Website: bh-photo
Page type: customer-info-address
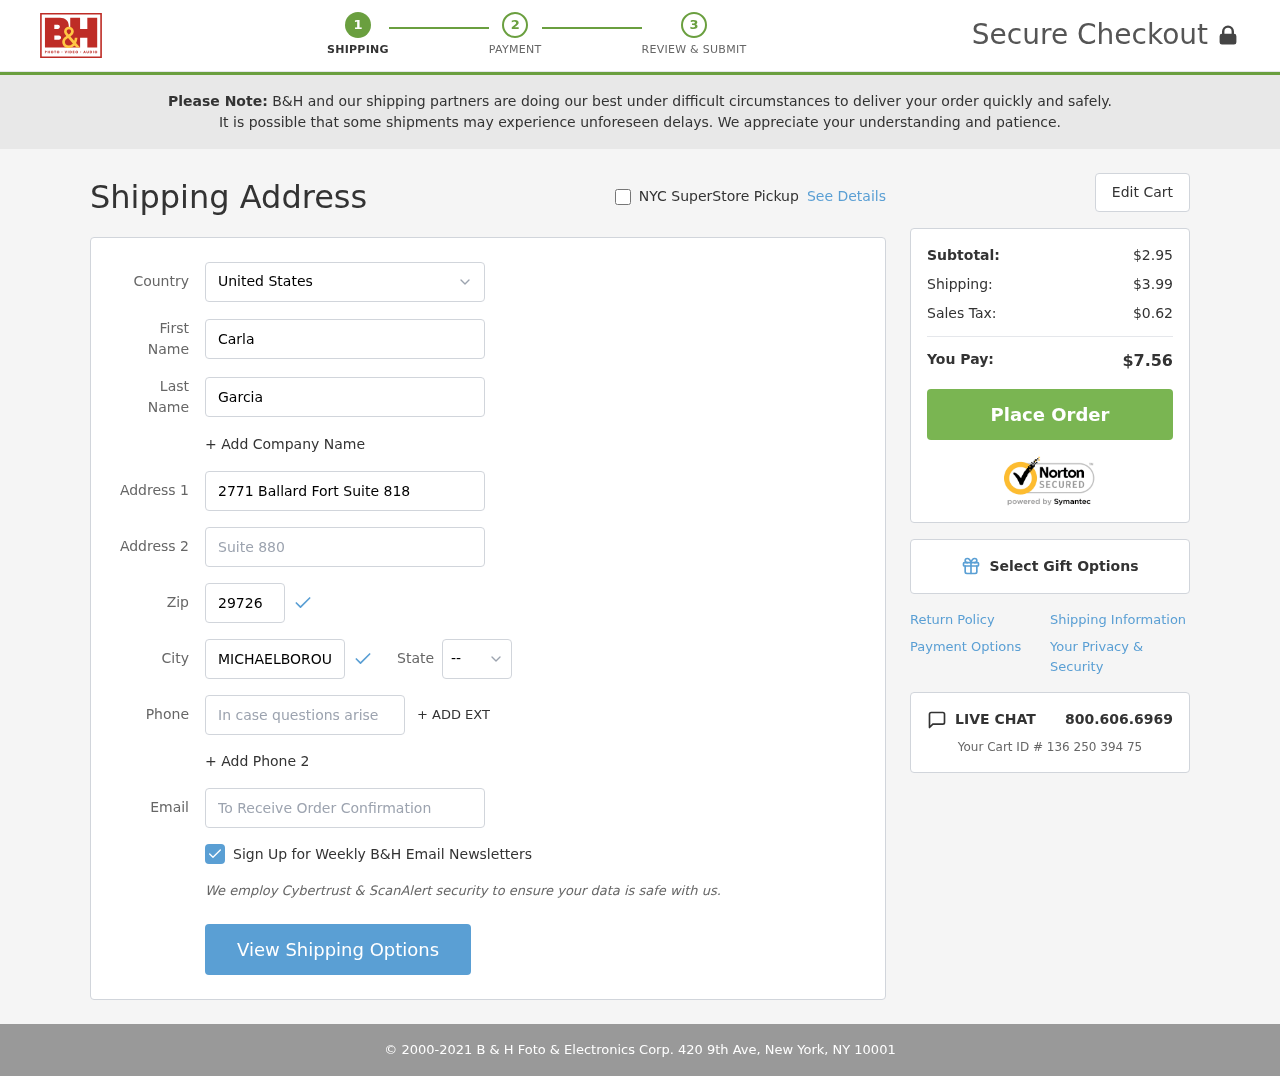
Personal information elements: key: PII_CITY
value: Michaelborough
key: PII_COUNTRY
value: United States
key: PII_EMAIL
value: carla_garcia@hotmail.com
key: PII_FIRSTNAME
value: Carla
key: PII_LASTNAME
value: Garcia
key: PII_PHONE
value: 2935568115
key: PII_POSTCODE
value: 29726
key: PII_STATE_ABBR
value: CA
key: PII_STREET
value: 2771 Ballard Fort Suite 818
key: PII_STREET2
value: Suite 880
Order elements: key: ORDER_SUBTOTAL
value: $2.95
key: ORDER_SHIPPING_COST
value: $3.99
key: ORDER_TAX
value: $0.62
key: ORDER_TOTAL
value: $7.56
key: ORDER_ID
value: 136 250 394 75